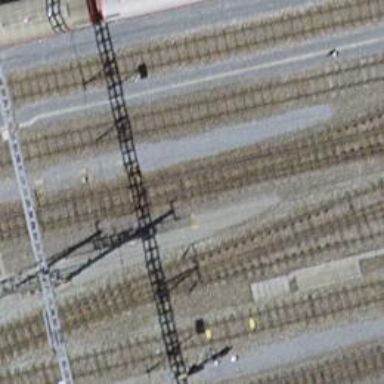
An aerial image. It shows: Railway switch.